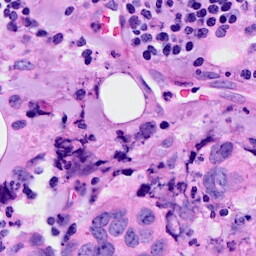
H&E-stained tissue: Breast